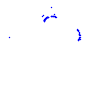
Particle: proton